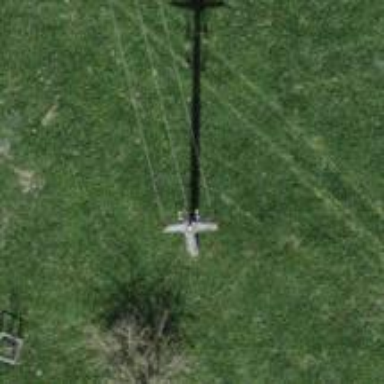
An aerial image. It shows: Distribution transformer on power pole.